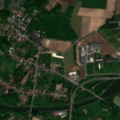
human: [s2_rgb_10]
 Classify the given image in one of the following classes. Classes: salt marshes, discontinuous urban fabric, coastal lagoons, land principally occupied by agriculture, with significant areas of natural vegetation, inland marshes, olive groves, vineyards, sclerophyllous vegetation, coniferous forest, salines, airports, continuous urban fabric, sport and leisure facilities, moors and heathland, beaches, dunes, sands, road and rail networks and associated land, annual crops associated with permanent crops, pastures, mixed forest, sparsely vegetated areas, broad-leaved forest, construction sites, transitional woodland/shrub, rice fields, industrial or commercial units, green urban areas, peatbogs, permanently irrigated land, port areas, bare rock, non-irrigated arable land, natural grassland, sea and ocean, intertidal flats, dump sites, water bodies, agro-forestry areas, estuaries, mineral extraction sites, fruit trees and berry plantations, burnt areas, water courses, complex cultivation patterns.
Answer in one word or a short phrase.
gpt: discontinuous urban fabric, industrial or commercial units, non-irrigated arable land, pastures, complex cultivation patterns, land principally occupied by agriculture, with significant areas of natural vegetation